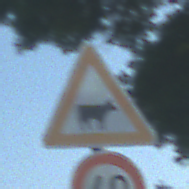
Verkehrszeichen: ViehtriebLinks
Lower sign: Geschwindigkeit60
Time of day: MorningAfternoon
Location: Outdoor (RoadRail)
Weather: Clear
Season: NotSpecified
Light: Natural